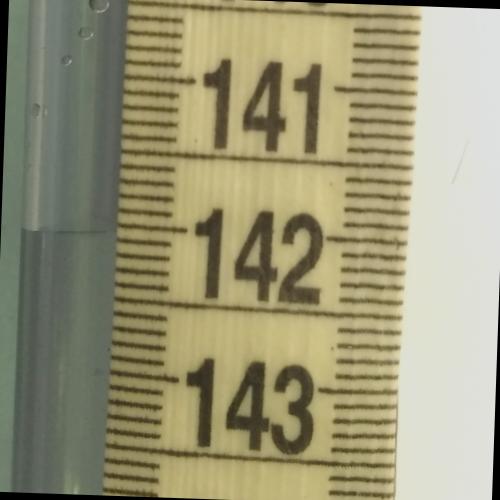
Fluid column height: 142.0 cm